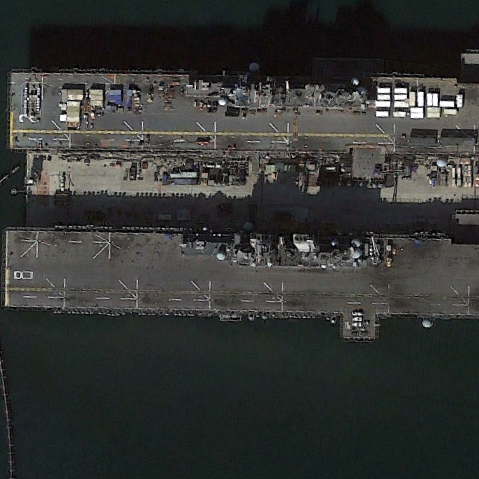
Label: assault